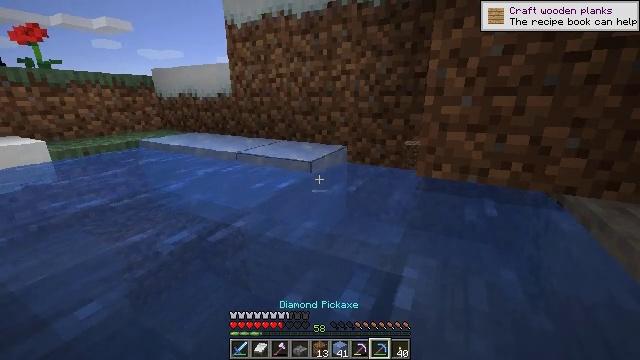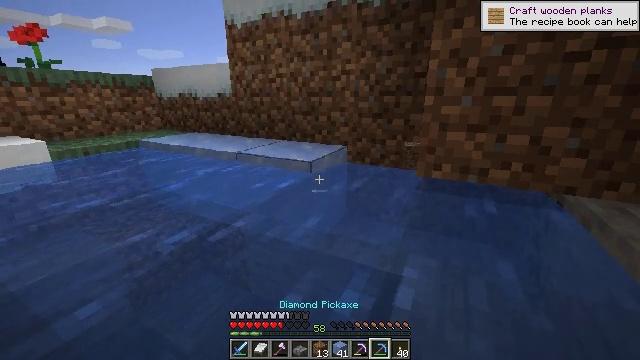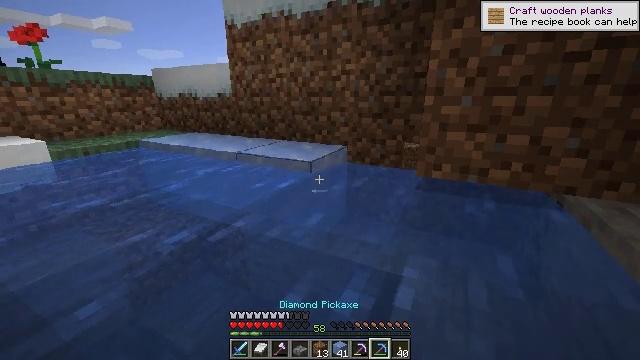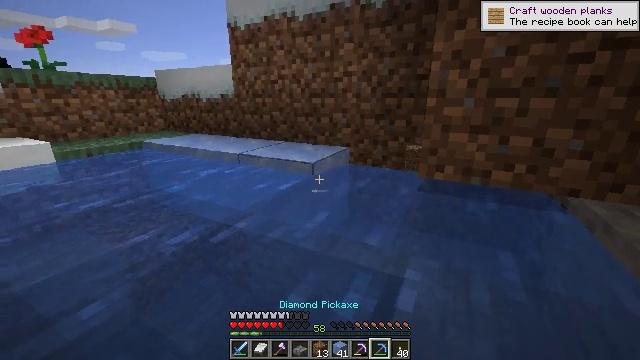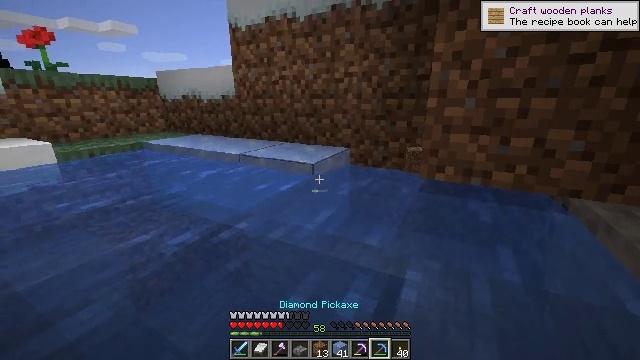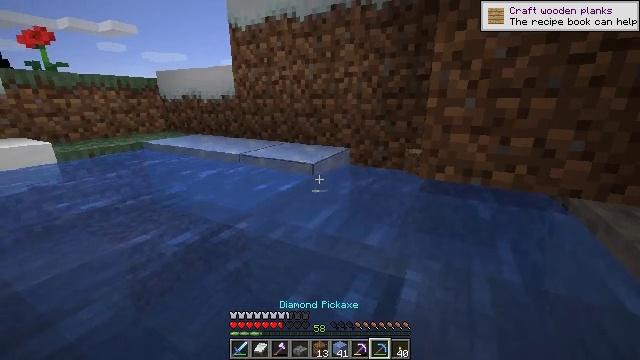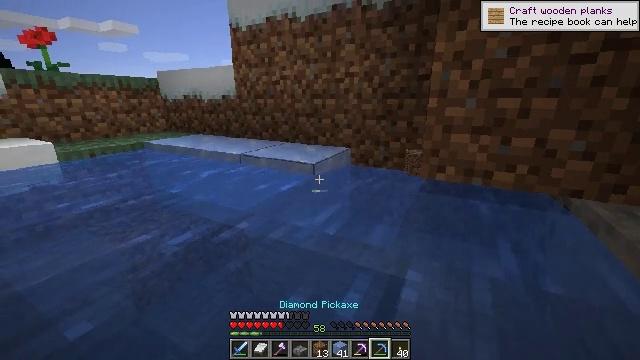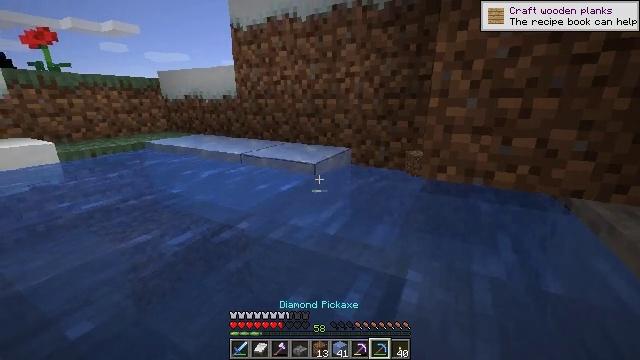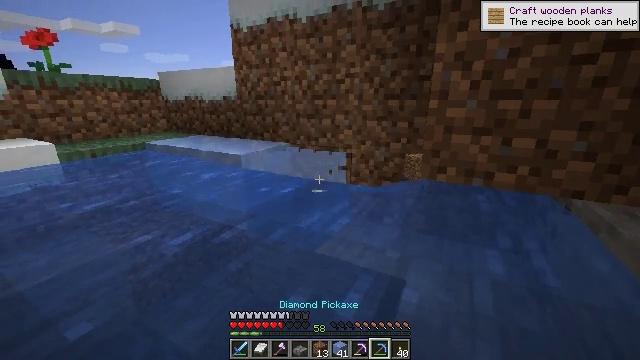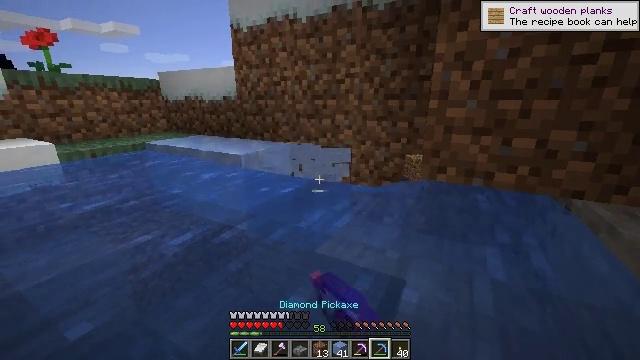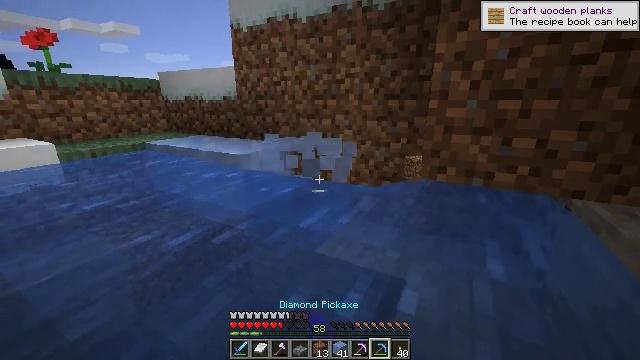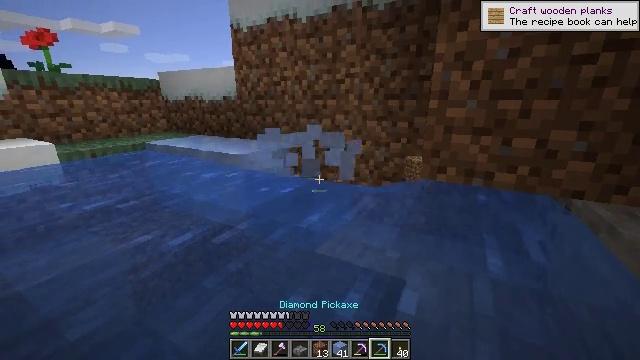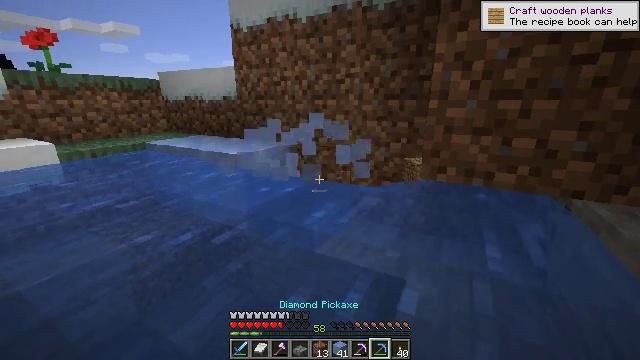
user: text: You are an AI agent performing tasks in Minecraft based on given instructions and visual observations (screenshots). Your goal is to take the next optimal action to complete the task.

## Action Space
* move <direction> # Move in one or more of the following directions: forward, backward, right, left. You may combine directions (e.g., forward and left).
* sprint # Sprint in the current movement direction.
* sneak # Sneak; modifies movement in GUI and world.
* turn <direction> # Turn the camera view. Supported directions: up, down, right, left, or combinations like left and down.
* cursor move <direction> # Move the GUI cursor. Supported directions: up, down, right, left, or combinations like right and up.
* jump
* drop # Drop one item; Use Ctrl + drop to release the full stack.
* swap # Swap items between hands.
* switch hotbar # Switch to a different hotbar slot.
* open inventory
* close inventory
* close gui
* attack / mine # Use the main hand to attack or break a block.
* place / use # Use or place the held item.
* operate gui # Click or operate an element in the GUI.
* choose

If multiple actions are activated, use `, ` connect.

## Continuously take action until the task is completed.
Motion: motion action
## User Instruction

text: Mine ice to use in an ice pathway.
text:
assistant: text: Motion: no_op
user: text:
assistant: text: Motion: no_op
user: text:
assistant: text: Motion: no_op
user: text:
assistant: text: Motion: no_op
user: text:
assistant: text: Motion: no_op
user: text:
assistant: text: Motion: no_op
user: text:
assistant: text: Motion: no_op
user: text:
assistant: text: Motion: attack / mine
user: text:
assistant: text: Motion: attack / mine
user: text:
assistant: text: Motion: attack / mine
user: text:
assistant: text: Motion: no_op
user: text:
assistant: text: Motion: no_op
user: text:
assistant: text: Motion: no_op